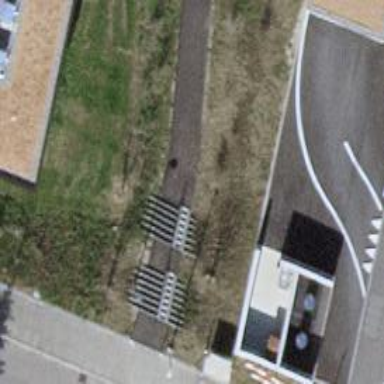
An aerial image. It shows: Concrete steps leading up to ramp.